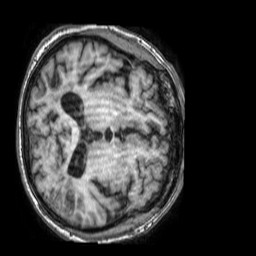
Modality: T1w
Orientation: axial
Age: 61
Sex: male
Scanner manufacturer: philips
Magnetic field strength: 1.5 T
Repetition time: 0.007119 s
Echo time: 0.003214 s